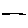
Label: line